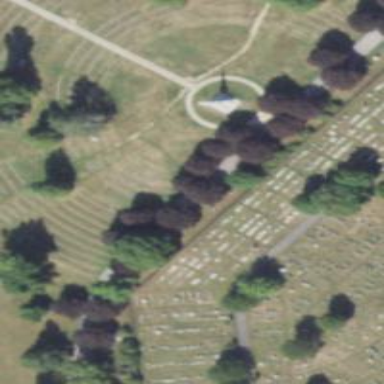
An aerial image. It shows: Historic memorial.